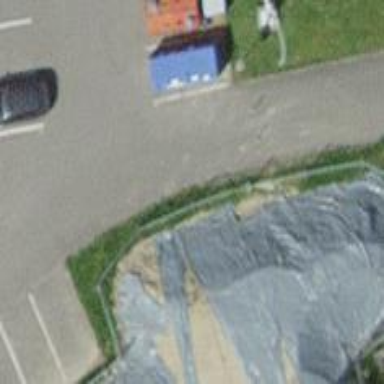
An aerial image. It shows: Bollard.